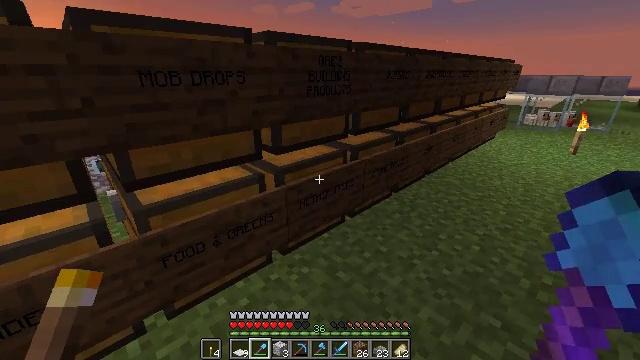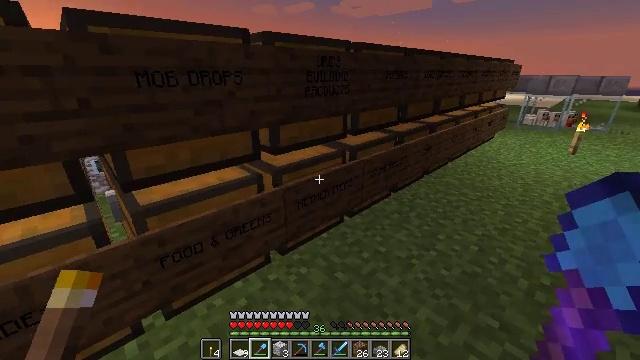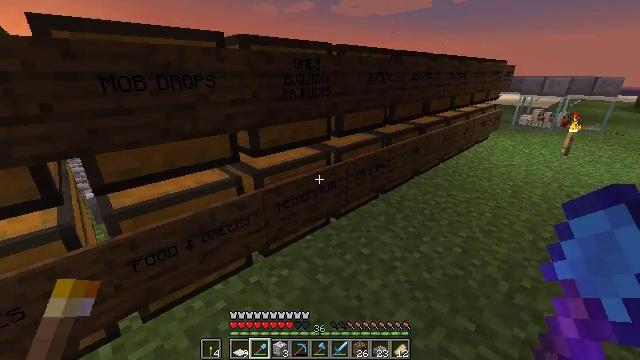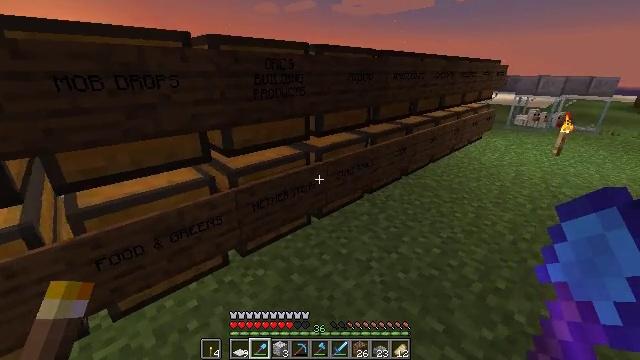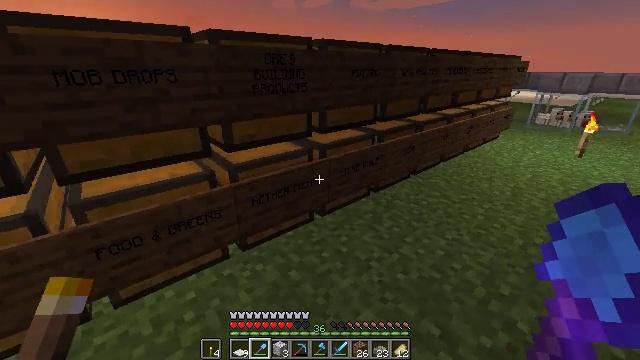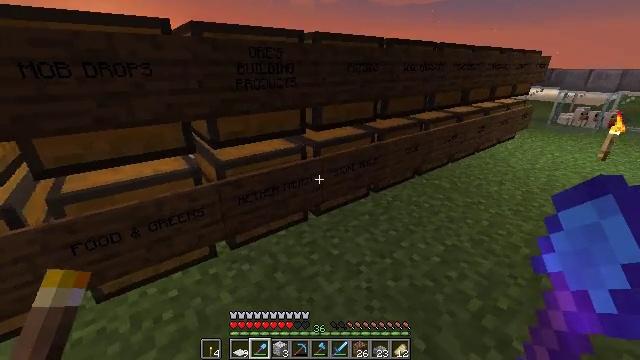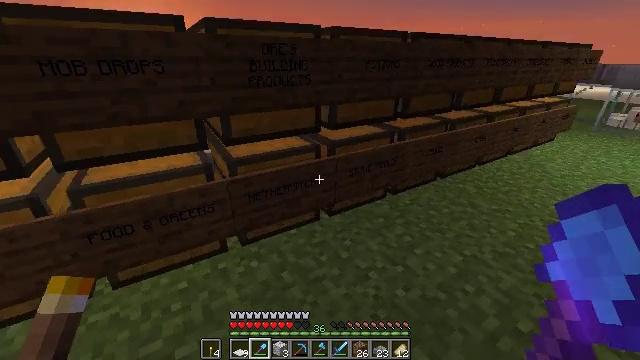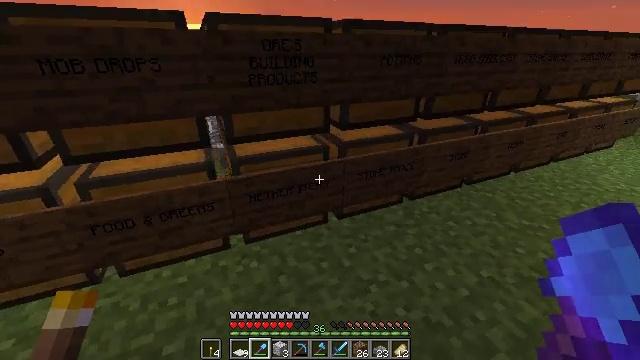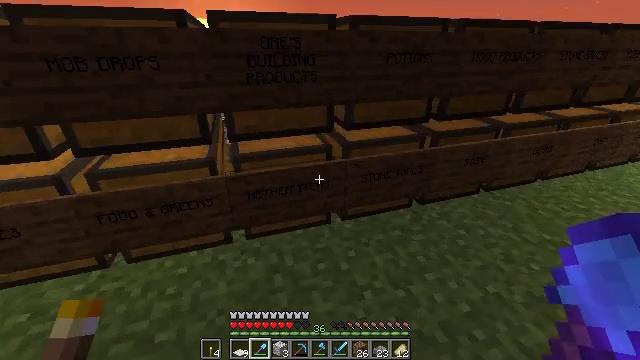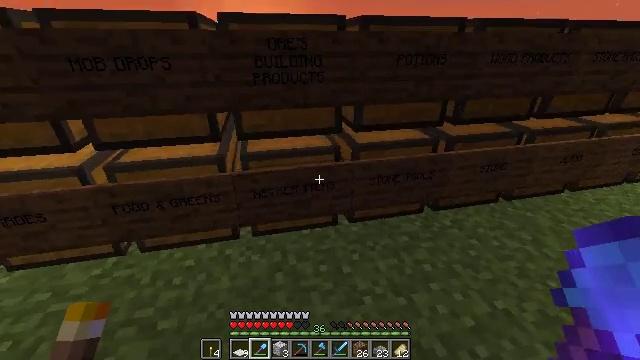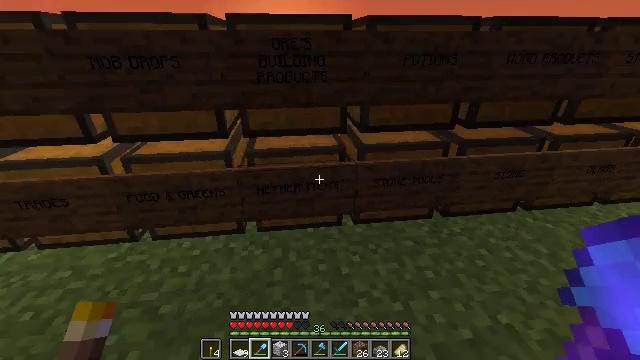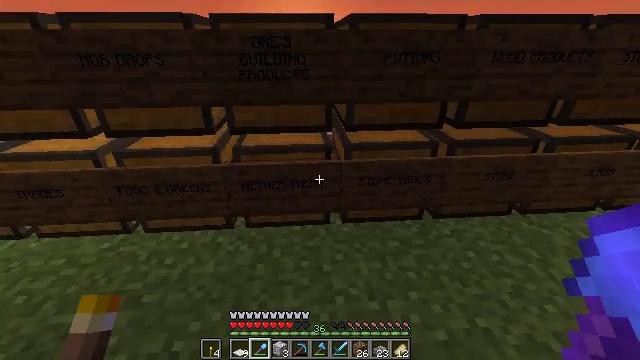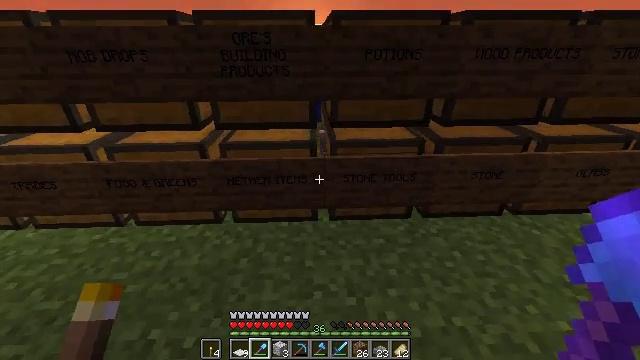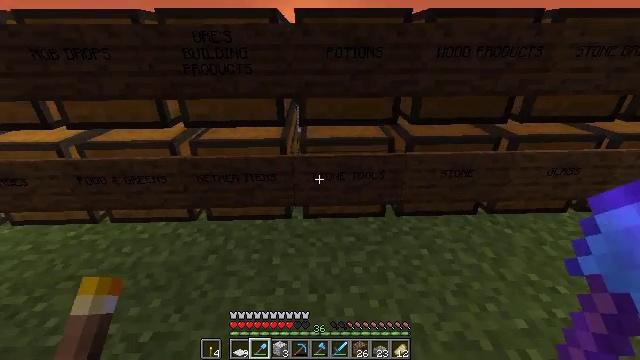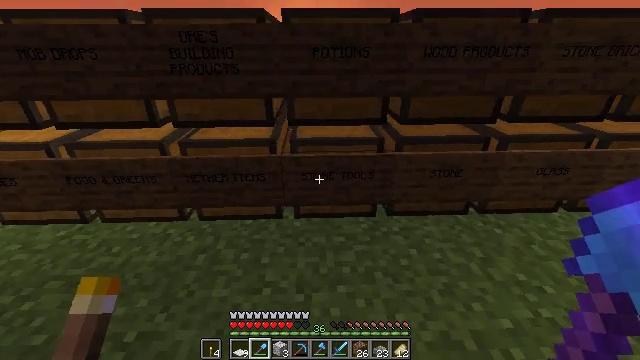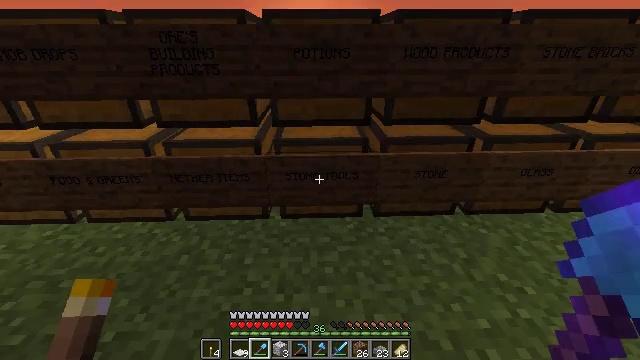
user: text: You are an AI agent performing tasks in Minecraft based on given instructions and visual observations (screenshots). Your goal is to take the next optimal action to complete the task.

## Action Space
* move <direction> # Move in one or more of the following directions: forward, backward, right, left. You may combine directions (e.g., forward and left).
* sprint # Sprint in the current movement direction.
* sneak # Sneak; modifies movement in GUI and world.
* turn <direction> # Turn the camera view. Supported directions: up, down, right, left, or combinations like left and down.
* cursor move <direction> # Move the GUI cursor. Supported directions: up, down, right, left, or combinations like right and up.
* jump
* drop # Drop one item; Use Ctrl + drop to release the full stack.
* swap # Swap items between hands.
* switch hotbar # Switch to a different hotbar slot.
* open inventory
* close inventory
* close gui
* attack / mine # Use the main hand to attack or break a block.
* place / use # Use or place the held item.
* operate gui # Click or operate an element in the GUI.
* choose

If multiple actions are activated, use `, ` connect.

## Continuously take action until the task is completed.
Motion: motion action
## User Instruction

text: Remove a stone shovel from the inventory.
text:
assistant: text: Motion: move right
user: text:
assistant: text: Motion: move right
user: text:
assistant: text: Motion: move right
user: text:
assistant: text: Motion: move forward and move right, turn left
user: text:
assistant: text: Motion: move forward and move right, turn left
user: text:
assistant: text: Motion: move forward and move right, turn left and down
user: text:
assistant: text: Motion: move right, turn left and down
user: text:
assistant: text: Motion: move right, turn left
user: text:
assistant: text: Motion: move right, turn left
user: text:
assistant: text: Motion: move right, turn left
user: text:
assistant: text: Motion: move right, turn left
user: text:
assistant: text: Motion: move right, turn left
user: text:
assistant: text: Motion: move right
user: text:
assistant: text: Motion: no_op
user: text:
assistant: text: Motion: no_op
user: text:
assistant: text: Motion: no_op
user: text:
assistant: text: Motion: no_op
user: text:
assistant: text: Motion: no_op
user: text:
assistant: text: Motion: no_op
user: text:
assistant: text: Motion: no_op
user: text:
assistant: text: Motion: no_op
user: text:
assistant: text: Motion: turn right
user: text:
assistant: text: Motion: turn right
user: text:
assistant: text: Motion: turn right
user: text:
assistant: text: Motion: turn right
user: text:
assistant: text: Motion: turn right
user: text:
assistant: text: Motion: no_op
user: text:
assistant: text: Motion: no_op
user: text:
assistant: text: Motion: no_op
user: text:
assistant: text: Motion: no_op